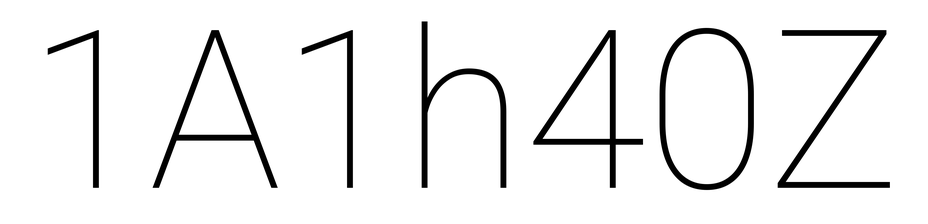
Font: Roboto_Thin